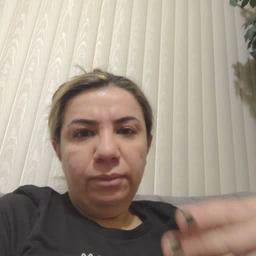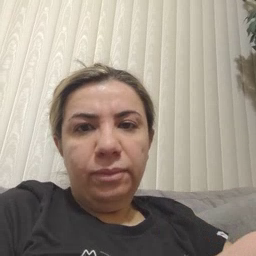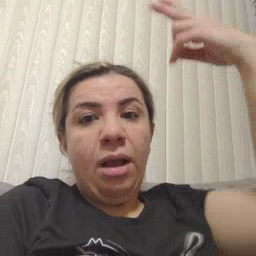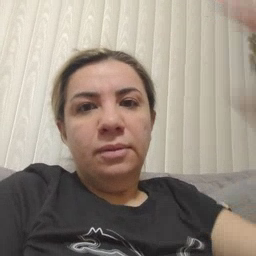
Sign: high